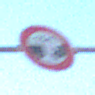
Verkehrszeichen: VerbotUnterschreitenMindestabstand
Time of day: MorningAfternoon
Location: Outdoor (RoadRail)
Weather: Clear
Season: NotSpecified
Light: Natural